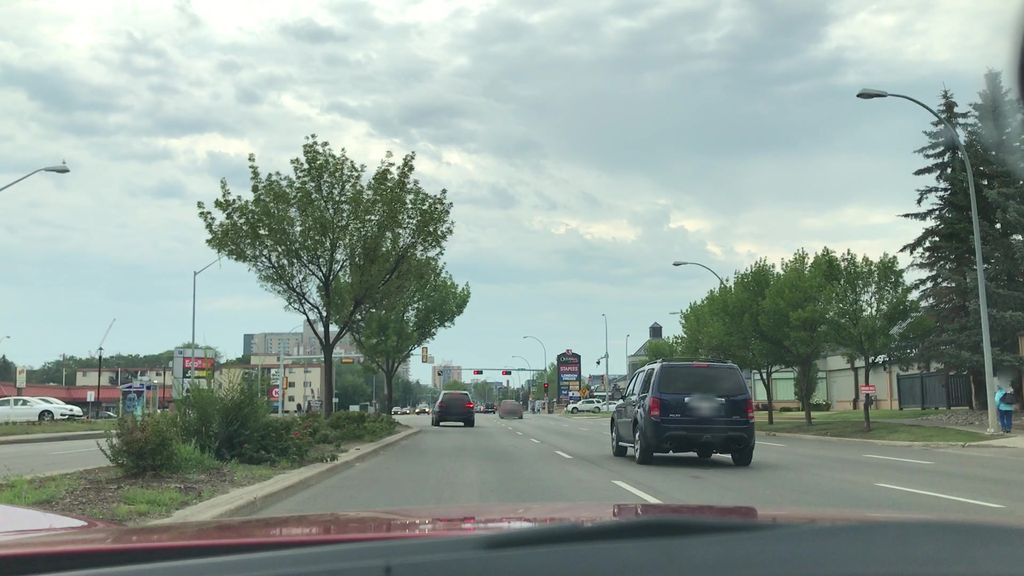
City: edmonton